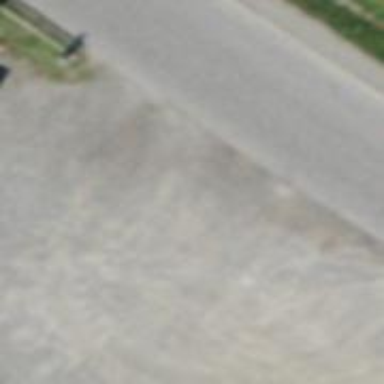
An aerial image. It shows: Parking area.